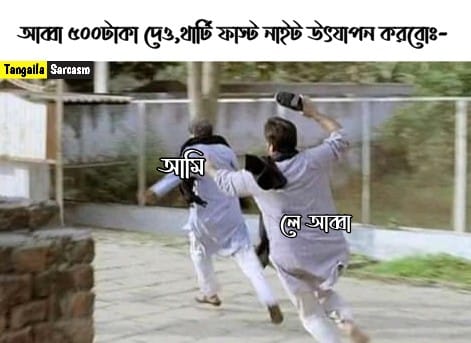
Text: আব্বা ৫০০ টাকা দাও , থার্টি ফাস্ট নাইট উৎযাপন করবো :- আমি লে আব্বা
Label: Non Hate